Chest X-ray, PA view. Patient: 39 years old, sex M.
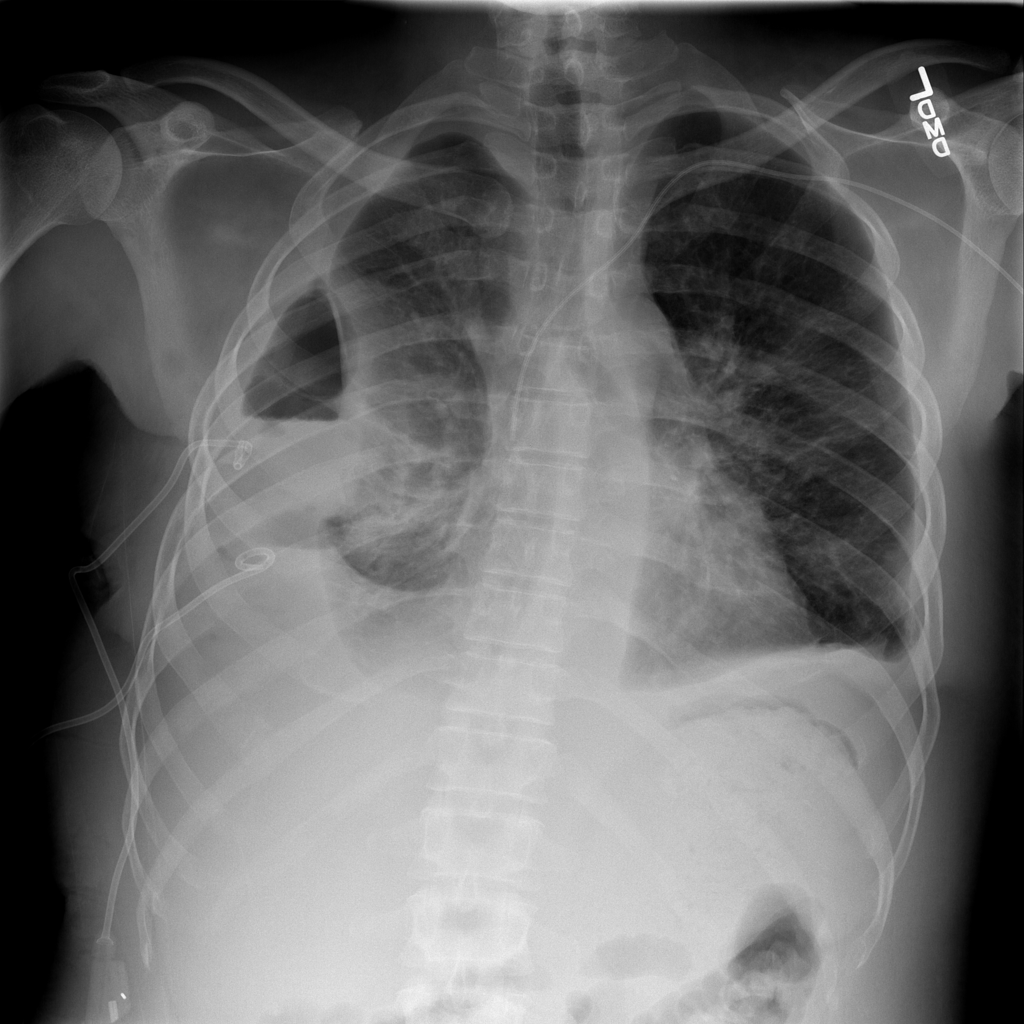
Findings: Atelectasis, Effusion, Infiltration, Pleural_Thickening